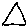
Label: triangle